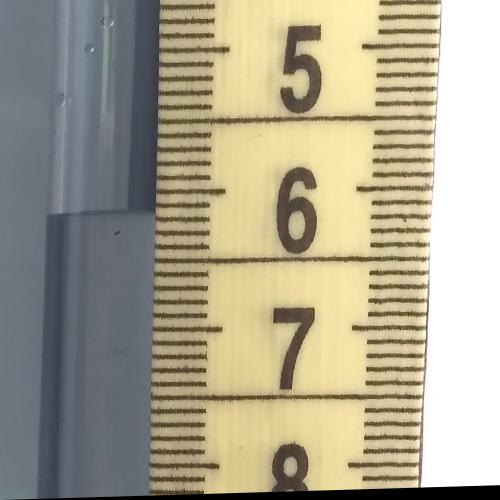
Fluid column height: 6.2 cm